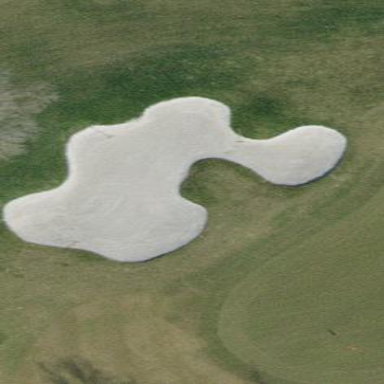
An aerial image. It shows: Sandy area is golf bunker.